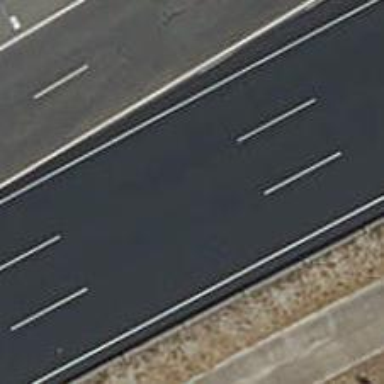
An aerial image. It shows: Motorway.